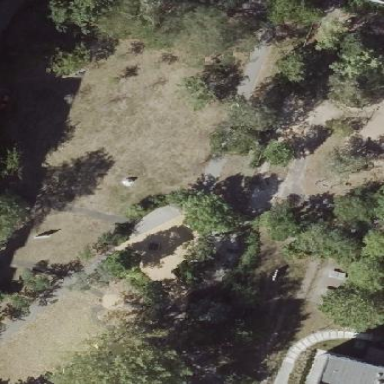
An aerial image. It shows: Park.